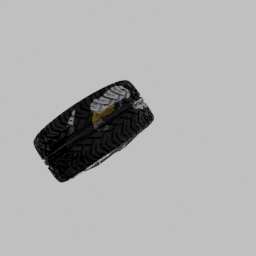
Label: mechanical